Question: There a visual bug in my installer, in components page.
It looks fine before you starting to scroll page down, than it start looking like mess.
I thought that problem is somewhere in code, but recreated components section only on absolutely clean script and problem still here.
Tried to change scaling options and to enable/disable 'WizardStyle=modern' option, but with no result.
How to fix it? Inno Setup 6.2.0, tried 5.x. Maybe there is problem in my Windows, I don't know.

'''
[Components]
Name: lang; Description: "lang"; Flags: fixed
Name: lang\en; Description: "en"; Flags: exclusive
Name: lang\ge; Description: "ge"; Flags: exclusive
Name: master; Description: "master"; Flags: fixed
Name: master\data; Description: "data"; Flags: exclusive
Name: master\data
ix; Description: "fix for data";
Name: master\data
ix; Description: "fix 1"; Flags: exclusive
Name: master\data
ix; Description: "fix 2"; Flags: exclusive
Name: master\data
ix; Description: "fix 3"; Flags: exclusive
Name: master\legacy; Description: "legacy"; Flags: exclusive;
Name: frontend; Description: "frontend"; Flags: fixed;
Name: frontend; Description: "frontend 1"; Flags: exclusive
Name: frontend; Description: "frontend 2"; Flags: exclusive
Name: frontend; Description: "frontend 3"; Flags: exclusive
Name: option1; Description: "option 1";
Name: option2; Description: "option 2";
Name: option3; Description: "option 3";
Name: option4; Description: "option 4";
Name: option5; Description: "option 5";
Name: option6; Description: "option 6"
Name: option6; Description: "option 6 ver 1"; Flags: exclusive
Name: option6; Description: "option 6 ver 1.2"; Flags: exclusive
'''
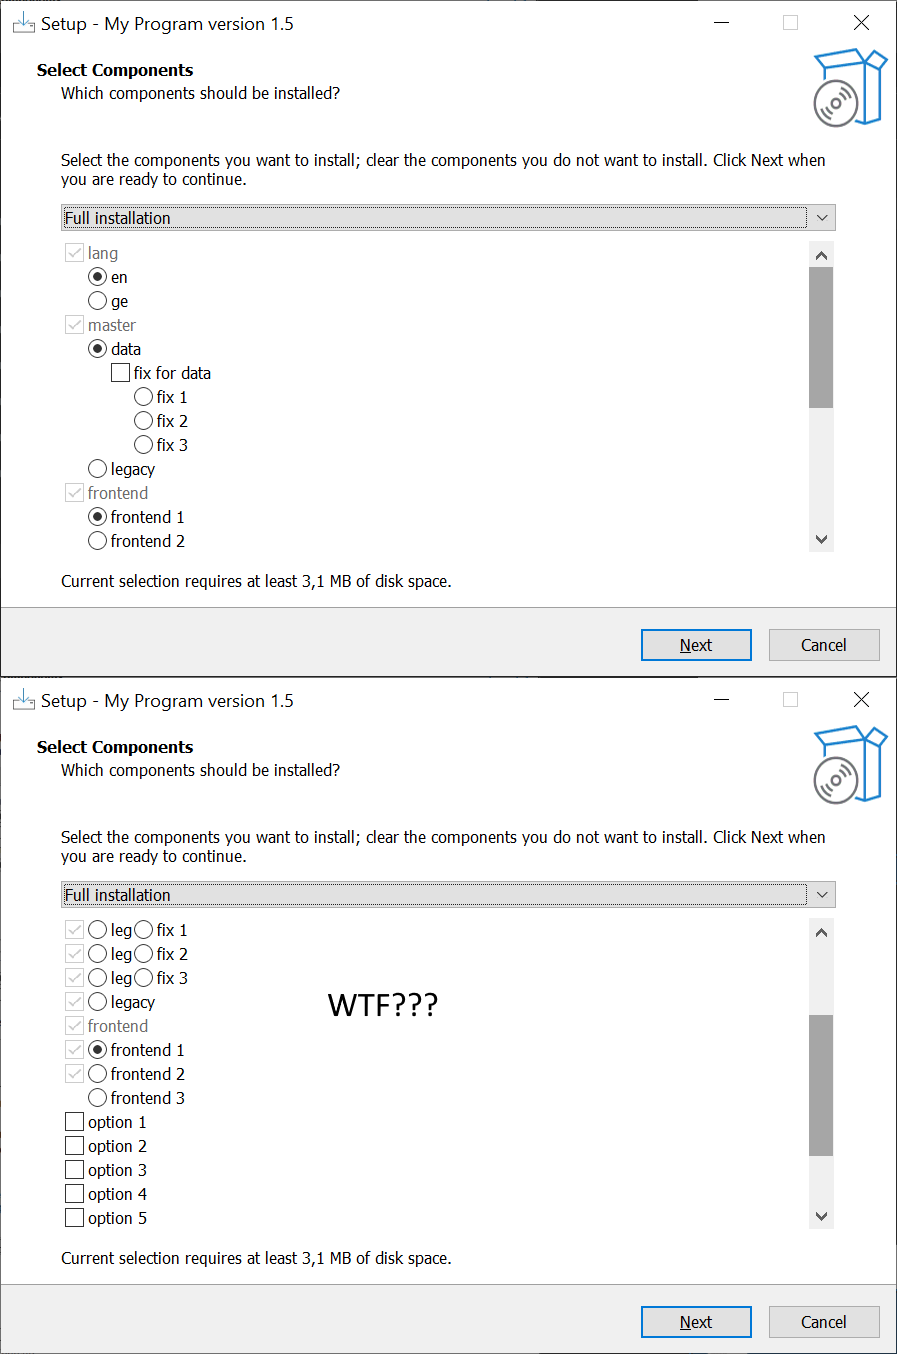
Answer: I can partially reproduce this issue on latest Inno Setup 6.2.1 version.
What I did: I copied your code and pasted it into official Example1.iss. Then compiled the script and changed the selection with mouse and with mouse wheel.
Everything looks fine with
<URL>
Looks bad with
<URL>
I believe there is problem with compiling complex [Component] section, because when I try the official example which is quite simple, it works correctly for both modern + classic:
'''
Name: "program"; Description: "Program Files"; Types: full compact custom; Flags: fixed
Name: "help"; Description: "Help File"; Types: full
Name: "readme"; Description: "Readme File"; Types: full
Name: "readme\en"; Description: "English"; Flags: exclusive
Name: "readme\de"; Description: "German"; Flags: exclusive
'''
Solution for now is to simplify your [Components] section and wait for official fix.
There is no limitations mentioned in help file, but apparently very complex structures are not supported.
Version details:
<URL>